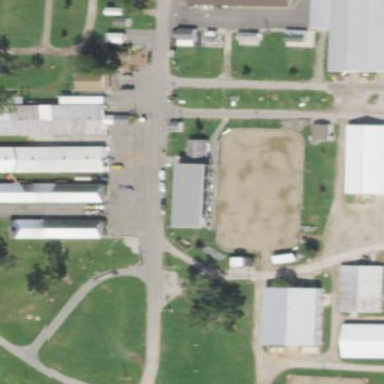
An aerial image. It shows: Stadium for equestrian sports.